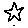
Label: star